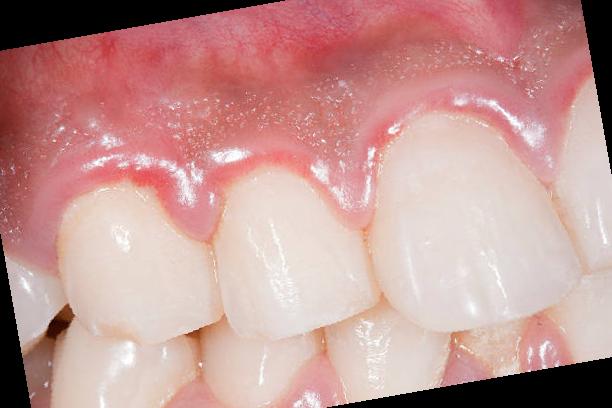
Condition: Gingivitis